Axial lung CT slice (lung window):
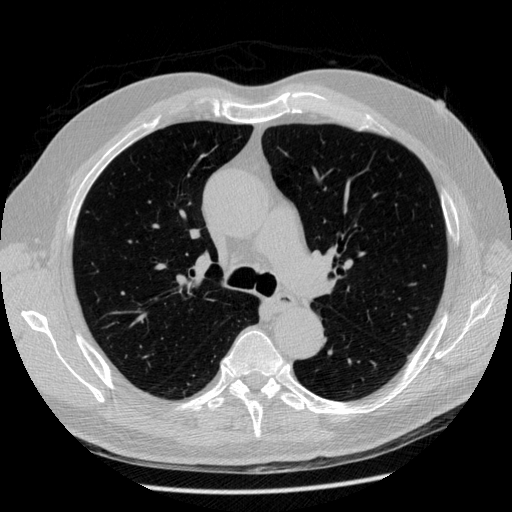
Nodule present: no